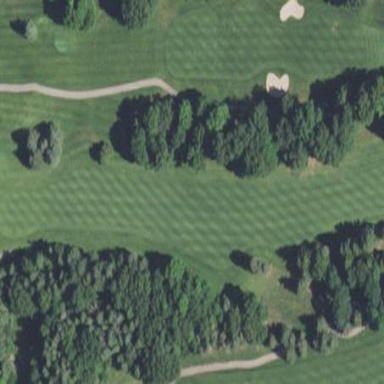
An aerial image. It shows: Golf fairway surrounded by grass.